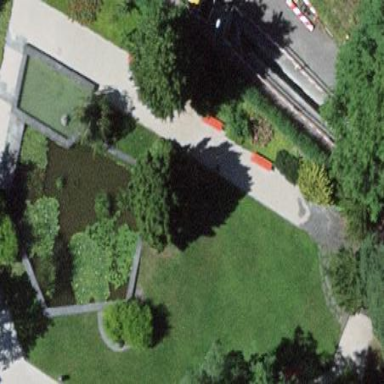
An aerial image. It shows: Park.